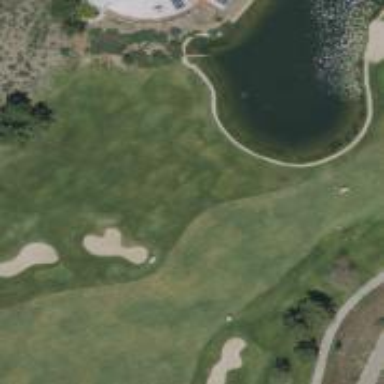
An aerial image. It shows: View of golf hole.